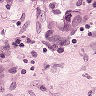
Metastatic tissue present: yes